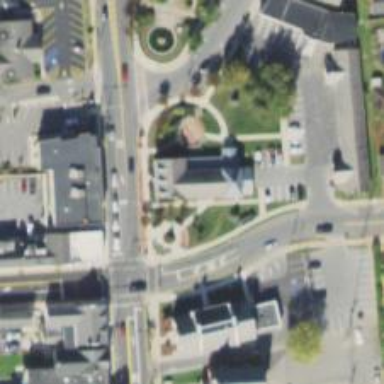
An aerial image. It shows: Town hall.